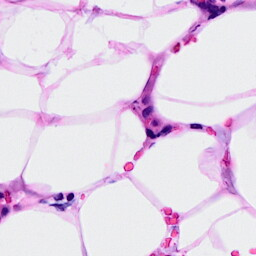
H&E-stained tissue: Breast